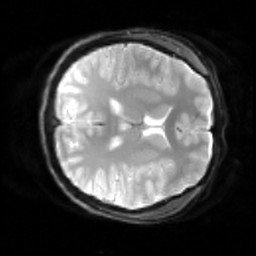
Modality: inplaneT2
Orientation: axial
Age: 20
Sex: female
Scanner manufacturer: siemens
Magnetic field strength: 3 T
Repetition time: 5 s
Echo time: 0.034 s